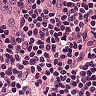
Metastatic tissue present: no